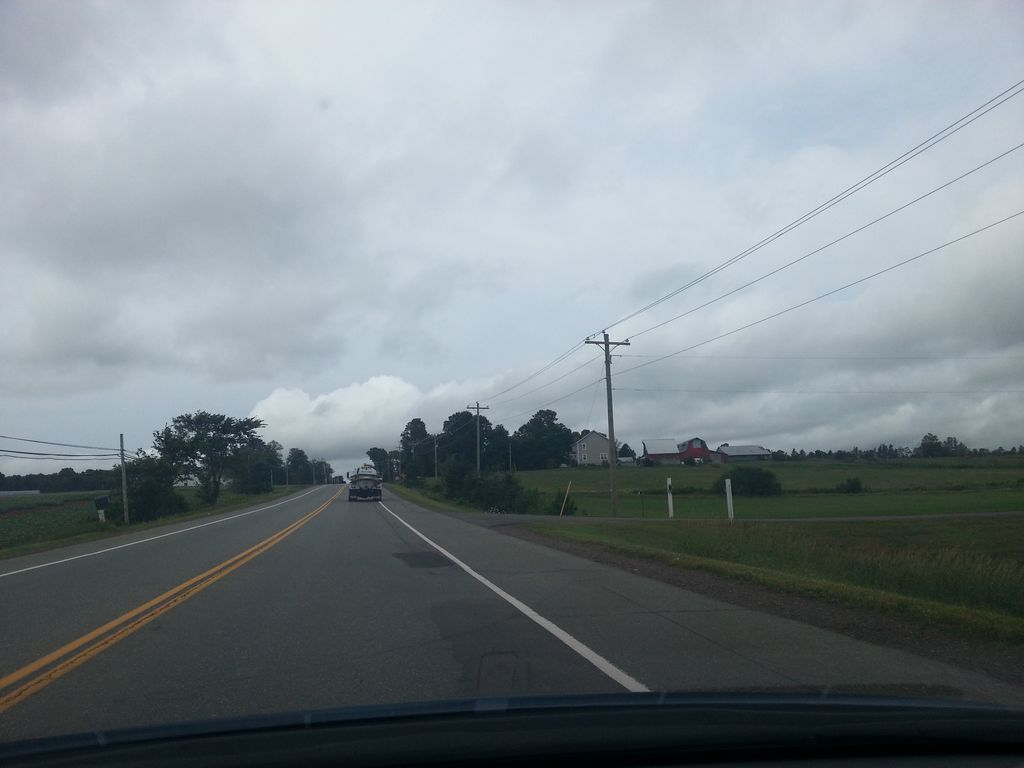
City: charlottetown